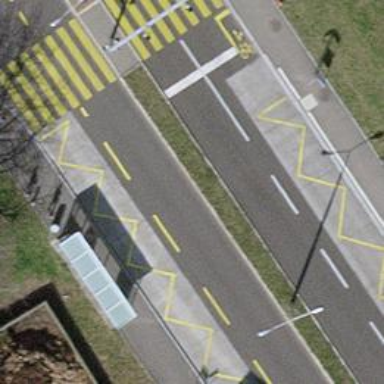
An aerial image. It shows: Bus stop equipped with public transport stop position.